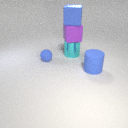
large purple rubber cube below large blue rubber cube